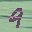
Label: 9